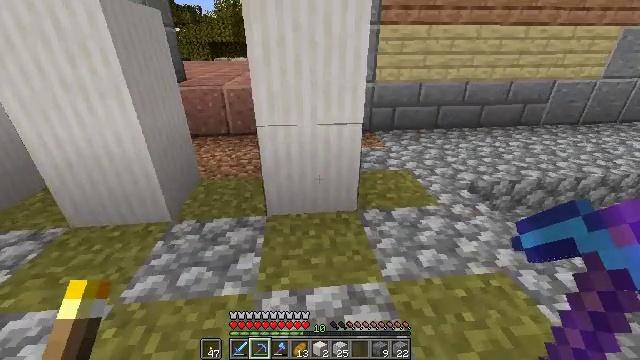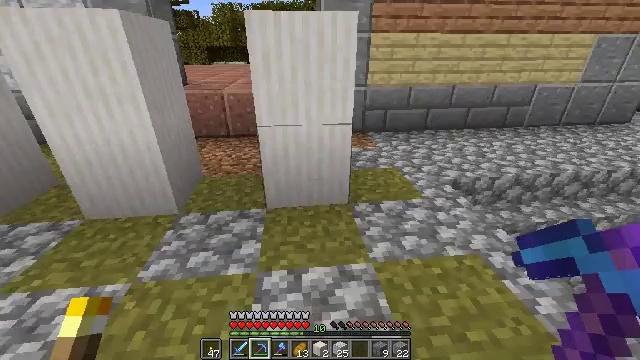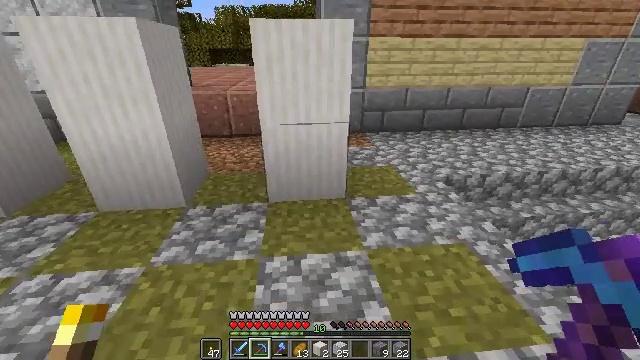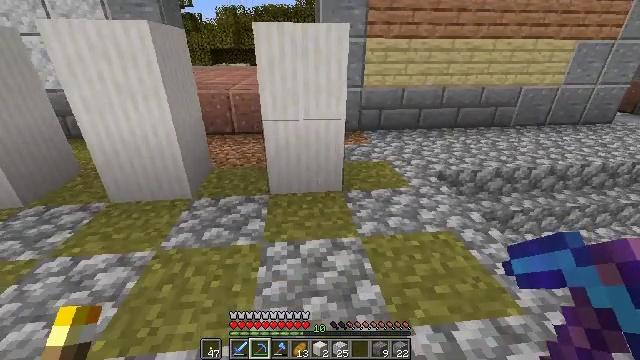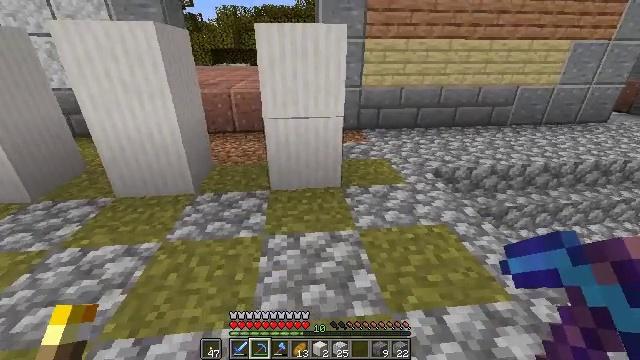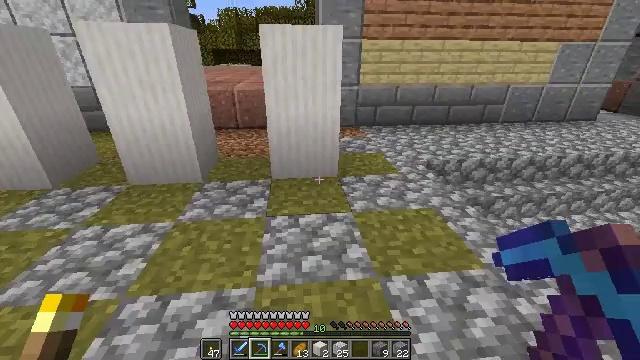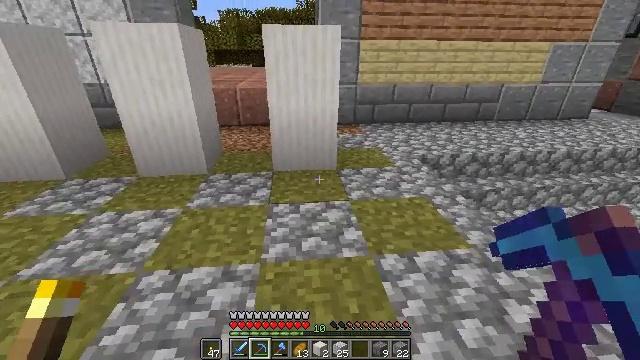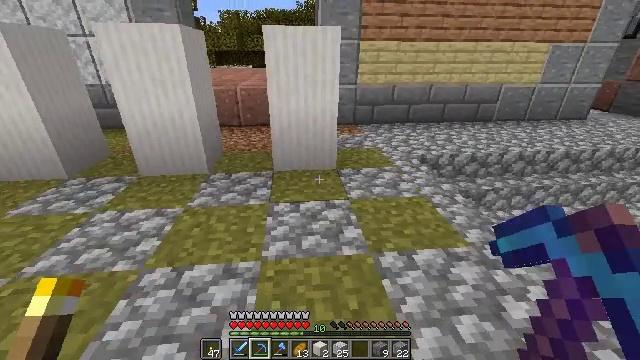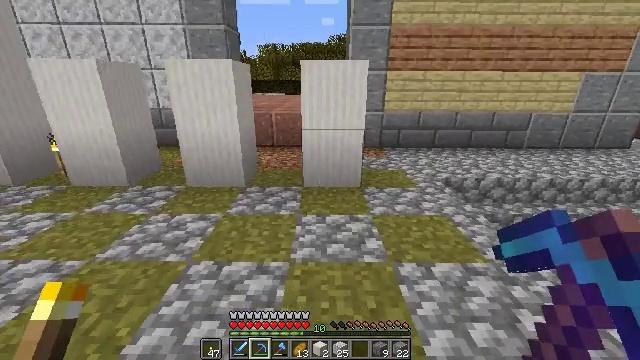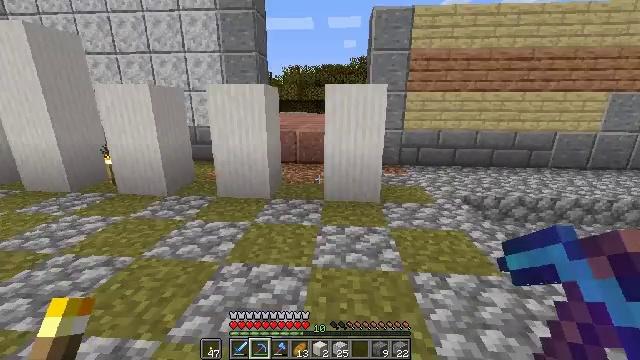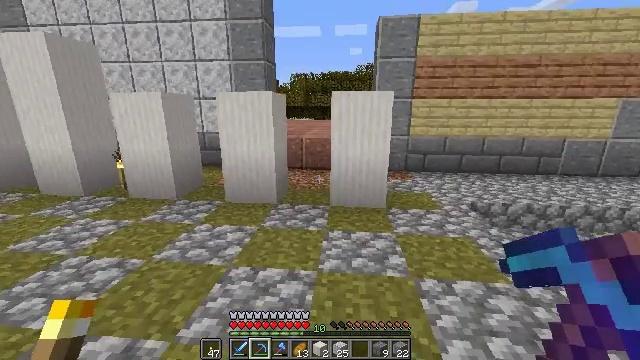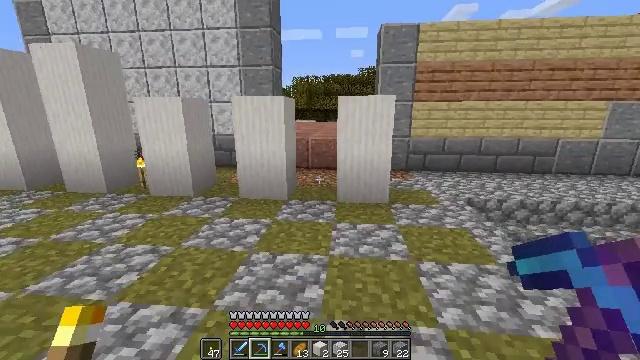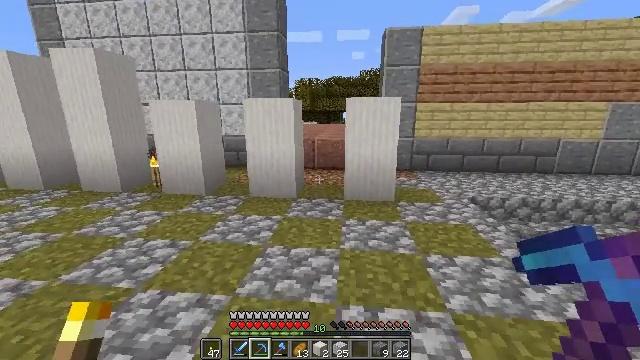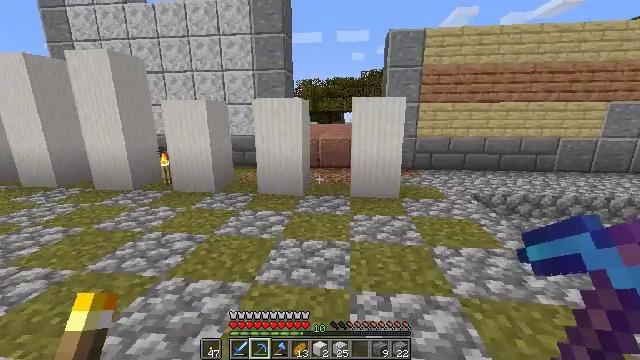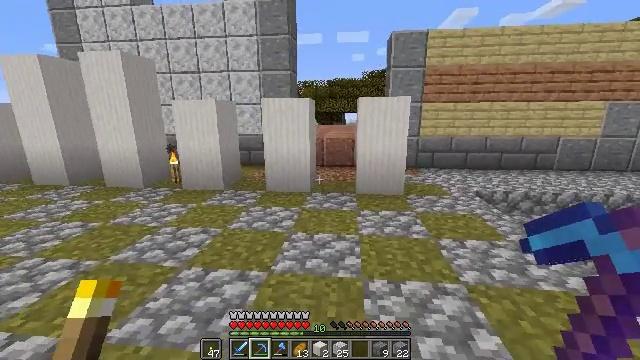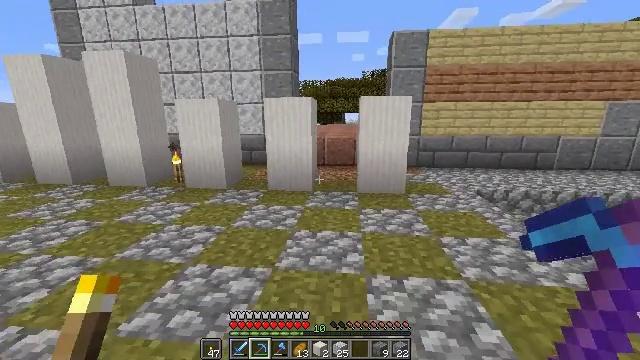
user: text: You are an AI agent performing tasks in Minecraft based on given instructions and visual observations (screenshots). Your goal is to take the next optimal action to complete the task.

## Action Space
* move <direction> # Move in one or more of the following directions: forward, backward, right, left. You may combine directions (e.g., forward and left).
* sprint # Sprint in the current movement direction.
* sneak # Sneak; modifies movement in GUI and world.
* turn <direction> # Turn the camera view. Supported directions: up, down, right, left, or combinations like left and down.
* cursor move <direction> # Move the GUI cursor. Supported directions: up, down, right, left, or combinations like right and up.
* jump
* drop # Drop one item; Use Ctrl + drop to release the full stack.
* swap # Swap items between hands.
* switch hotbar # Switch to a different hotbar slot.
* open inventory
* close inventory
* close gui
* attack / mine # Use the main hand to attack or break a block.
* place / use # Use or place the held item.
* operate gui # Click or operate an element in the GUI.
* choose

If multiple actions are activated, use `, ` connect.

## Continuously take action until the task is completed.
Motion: motion action
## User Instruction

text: Get the quartz pillar into your inventory.
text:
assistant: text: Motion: move back
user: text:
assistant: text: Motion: move back
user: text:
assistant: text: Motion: move back
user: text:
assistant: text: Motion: move back
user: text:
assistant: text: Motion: move back
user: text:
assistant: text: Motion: move back
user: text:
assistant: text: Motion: move back
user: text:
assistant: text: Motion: move back, turn left and up
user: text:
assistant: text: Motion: move back, turn left and up
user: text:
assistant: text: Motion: move back, turn left and up
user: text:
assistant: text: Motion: move back and move left
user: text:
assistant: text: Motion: move back and move left
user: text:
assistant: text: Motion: move back and move left
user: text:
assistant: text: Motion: move back and move left
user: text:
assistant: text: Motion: move back and move left
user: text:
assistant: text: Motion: move back and move left
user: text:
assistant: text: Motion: move back and move left, turn right and up
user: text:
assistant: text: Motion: move left
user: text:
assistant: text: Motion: move left
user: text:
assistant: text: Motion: move left
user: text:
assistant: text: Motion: move left
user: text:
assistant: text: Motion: move left
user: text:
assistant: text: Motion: move left
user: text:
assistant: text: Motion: move left
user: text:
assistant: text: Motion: move left
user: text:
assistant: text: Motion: move left
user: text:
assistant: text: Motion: move left
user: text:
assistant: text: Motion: move left
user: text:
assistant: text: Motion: move left
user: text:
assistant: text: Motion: move left